Question: Hi friends basically i am a android developer. i am newbie in blackberry development. i need to create the custom text box with image button.
in the right corner of the text box, i want the small image button and it's click listener the text box field should be empty.
i Can create the Custom Text box and also draw bitmap inside the text box. but i can't catch the focus and listener to the image button. please help me
Please give some idea and samples.
I tried this...
MyApp.java Class:
'''
import net.rim.device.api.ui.UiApplication;
'''
public class MyApp extends UiApplication {
'''
public static void main(String[] args) {
MyApp theApp = new MyApp();
theApp.enterEventDispatcher();
}
public MyApp() {
pushScreen(new MyScreen());
}
'''
}
MyScreen.java class:
'''
public final class MyScreen extends MainScreen {
public MyScreen() {
super(Manager.NO_VERTICAL_SCROLL);
setTitle("MyTitle");
VerticalFieldManager vfm = new VerticalFieldManager(
Manager.USE_ALL_HEIGHT | Manager.USE_ALL_HEIGHT);
HorizontalFieldManager hfm = new HorizontalFieldManager(
Manager.USE_ALL_WIDTH);
HorizontalFieldManager hfm1 = new HorizontalFieldManager(
Manager.USE_ALL_WIDTH);
customManager ctm = new customManager(Manager.USE_ALL_WIDTH);
customManager ctm1 = new customManager(Manager.USE_ALL_WIDTH);
hfm.add(ctm);
hfm1.add(ctm1);
vfm.add(hfm);
vfm.add(hfm1);
add(vfm);
}
'''
}
customManager.java Class:
'''
public class customManager extends Manager implements FieldChangeListener {
private Textbox txt;
private Closebtn cls;
Bitmap bitmap;
protected customManager(long style) {
super(style);
// My Coustem TextBOX
txt = new Textbox(300, 100);
// My Coustem Button
cls = new Closebtn();
cls.setChangeListener(this);
add(txt);
add(cls);
}
protected void sublayout(int width, int height) {
setPositionChild(getField(0), 10, 10);
layoutChild(getField(0), getField(0).getPreferredWidth(), getField(0)
.getPreferredHeight());
setPositionChild(getField(1),
getField(0).getWidth() - (getField(1).getWidth()), getField(0)
.getHeight() / 2 - getField(1).getHeight() / 2);
layoutChild(getField(1), getField(1).getWidth(), getField(1)
.getHeight());
setExtent(width, height);
}
public void fieldChanged(Field field, int context) {
txt.setText("");
}
'''
}
Textbox.java Class:
'''
public class Textbox extends Manager {
private int managerWidth;
private int managerHeight;
private int arcWidth;
private VerticalFieldManager vfm = new VerticalFieldManager(
NO_VERTICAL_SCROLL | USE_ALL_WIDTH );
private EditField editField;
private Bitmap bagBitmap;
Textbox(int width, int height, long style) {
super(style | NO_VERTICAL_SCROLL | NO_HORIZONTAL_SCROLL);
managerWidth = width;
managerHeight = height;
long innerStyle = style & (READONLY | FOCUSABLE_MASK); // at least
if (innerStyle == 0) {
innerStyle = FOCUSABLE;
}
editField = new EditField("", "", 10, innerStyle);
arcWidth = editField.getFont().getHeight() & 0xFFFFFFFE; // make it even
EncodedImage en = EncodedImage.getEncodedImageResource("_text.png");
bagBitmap = Util.getScaledBitmapImage(en, width, height);
add(vfm);
vfm.add(editField);
}
public void setFont(Font font) {
super.setFont(font);
editField.setFont(font);
arcWidth = editField.getFont().getHeight() & 0xFFFFFFFE;
updateLayout();
}
Textbox(int width, int height) {
this(width, height, 0L);
}
public String getText() {
return editField.getText();
}
public void setText(String newText) {
editField.setText(newText);
}
public int getPreferredWidth() {
return managerWidth;
}
public int getPreferredHeight() {
return managerHeight;
}
protected void sublayout(int w, int h) {
if (managerWidth == 0) {
managerWidth = w;
}
if (managerHeight == 0) {
managerHeight = h;
}
int actWidth = Math.min(managerWidth, w);
int actHeight = Math.min(managerHeight, h);
layoutChild(vfm, actWidth - arcWidth, actHeight - arcWidth);
setPositionChild(vfm, arcWidth / 2, arcWidth / 2);
setExtent(actWidth, actHeight);
}
protected void paint(Graphics g) {
g.drawBitmap(0, 0, getWidth(), getHeight(), bagBitmap, 0, 0);
super.paint(g);
}
'''
}
Closebtn.java Class:
'''
public class Closebtn extends Field {
private Bitmap bitmap;
public Closebtn() {
super(Manager.FOCUSABLE);
EncodedImage en = EncodedImage.getEncodedImageResource("close.png");
bitmap = Util.getScaledBitmapImage(en, 50, 50);
}
protected void layout(int width, int height) {
setExtent(bitmap.getWidth(), bitmap.getHeight());
}
protected void paint(Graphics graphics) {
graphics.drawBitmap(0, 0, bitmap.getWidth(), bitmap.getHeight(),
bitmap, 0, 0);
}
protected void onFocus(int direction) {
bitmap = bitmap;
}
protected void onUnfocus() {
bitmap = bitmap;
}
protected boolean keyChar(char character, int status, int time) {
if (character == Characters.ENTER) {
clickButton();
return true;
}
return super.keyChar(character, status, time);
}
protected boolean navigationClick(int status, int time) {
clickButton();
return true;
}
protected boolean trackwheelClick(int status, int time) {
clickButton();
return true;
}
protected boolean invokeAction(int action) {
switch (action) {
case ACTION_INVOKE: {
clickButton();
return true;
}
}
return super.invokeAction(action);
}
public void setDirty(boolean dirty) {
}
public void setMuddy(boolean muddy) {
}
public void clickButton() {
fieldChangeNotify(0);
}
'''
}
Util.java Class:
'''
public class Util {
public static Bitmap getScaledBitmapImage(EncodedImage image, int width,
int height) {
if (image == null) {
return null;
}
int currentWidthFixed32 = Fixed32.toFP(image.getWidth());
int currentHeightFixed32 = Fixed32.toFP(image.getHeight());
int requiredWidthFixed32 = Fixed32.toFP(width);
int requiredHeightFixed32 = Fixed32.toFP(height);
int scaleXFixed32 = Fixed32.div(currentWidthFixed32,
requiredWidthFixed32);
int scaleYFixed32 = Fixed32.div(currentHeightFixed32,
requiredHeightFixed32);
image = image.scaleImage32(scaleXFixed32, scaleYFixed32);
return image.getBitmap();
}
'''
}
My problem is i can't add more then one fields here Pls help me..
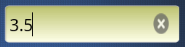
Answer: Try this custom class:
'''
public class TextFieldWithClear extends HorizontalFieldManager {
protected HorizontalFieldManager hfmEditTextPanel;
protected LabelField lblEditText;
protected EditField textField;
protected MyImageButton bitmapFieldClear;
int mHeight;
int mWidth;
String mLabel;
public TextFieldWithClear(String label, int width, int height) {
super(FOCUSABLE);
Border border = BorderFactory
.createSimpleBorder(new XYEdges(2, 2, 2, 2));
this.setBorder(border);
Background bg = BackgroundFactory.createSolidBackground(Color.WHITE);
this.setBackground(bg);
mWidth = width;
mHeight = height;
mLabel = label;
lblEditText = new LabelField(mLabel) {
protected void paint(Graphics graphics) {
graphics.setColor(0x4B4B4B);
super.paint(graphics);
}
};
add(lblEditText);
hfmEditTextPanel = new HorizontalFieldManager(FOCUSABLE
| VERTICAL_SCROLL | VERTICAL_SCROLLBAR) {
protected void sublayout(int maxWidth, int maxHeight) {
maxWidth = mWidth - 30;
maxHeight = mHeight;
super.sublayout(maxWidth, maxHeight);
setExtent(maxWidth, maxHeight);
}
};
textField = new EditField() {
// protected void layout(int width, int height)
// {
// width = mWidth - 50;
// height=35;
// super.layout(width, height);
// //setExtent(width, height);
// }
};
hfmEditTextPanel.add(textField);
add(hfmEditTextPanel);
bitmapFieldClear = new MyImageButton(
Bitmap.getBitmapResource("btn_delete_normal.png"),
Bitmap.getBitmapResource("btn_delete_focused.png"));
bitmapFieldClear.setChangeListener(buttonListener);
add(bitmapFieldClear);
}
public String getText() {
String value = "";
if (textField.getText().length() > 0)
value = textField.getText();
return value;
}
public void setString(String value) {
if (value != null) {
textField.setText(value);
}
}
FieldChangeListener buttonListener = new FieldChangeListener() {
public void fieldChanged(Field field, int context) {
textField.clear(0);
textField.setFocus();
}
};
public void onUndisplay()
{
textField.setEditable(false);
}
public void onDisplay()
{
textField.setEditable(true);
}
}
'''